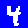
Digit: 4